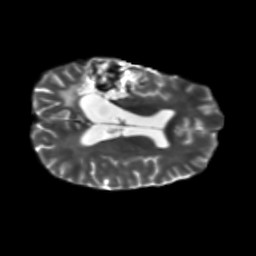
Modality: T2w
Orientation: axial
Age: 49
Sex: male
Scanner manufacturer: siemens
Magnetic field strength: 3 T
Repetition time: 5.47 s
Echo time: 0.0854 s